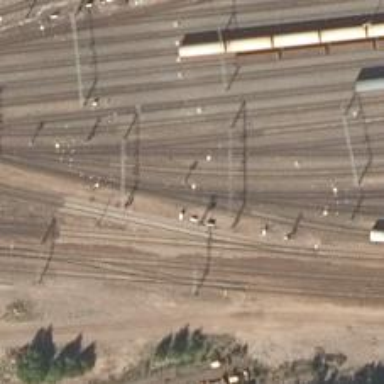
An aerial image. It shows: Railway yard with electrified contact lines.